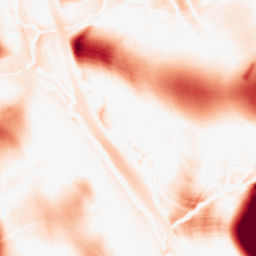
Category: morphological
Decomposition family: tophat
Decomposition parameters: size: 50
mode: white
Upsampling method: bilinear
Upsampling parameters: scale: 2
Upsampling scale: 2